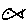
Label: fish